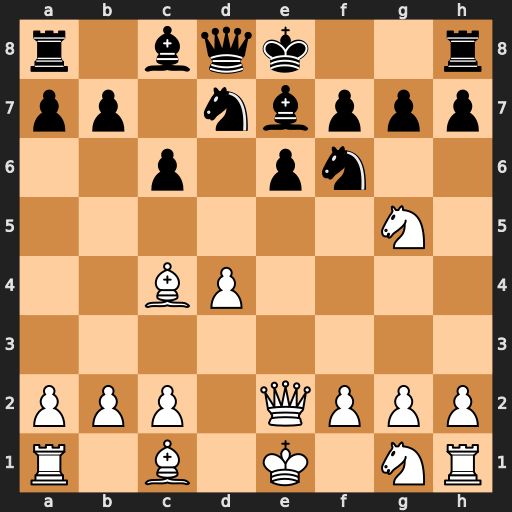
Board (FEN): r1bqk2r/pp1nbppp/2p1pn2/6N1/2BP4/8/PPP1QPPP/R1B1K1NR
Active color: w
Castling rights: KQkq
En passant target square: -
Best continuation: Nxf7 Qa5+ Bd2